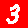
Digit: 3